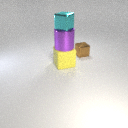
large yellow rubber cube below large purple metal cylinder